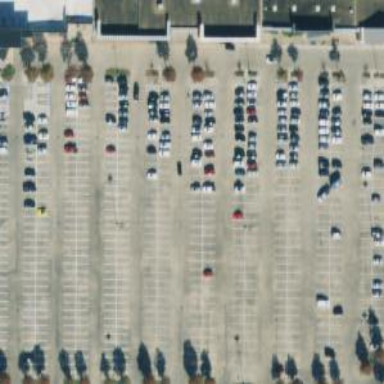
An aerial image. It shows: Parking space is available.